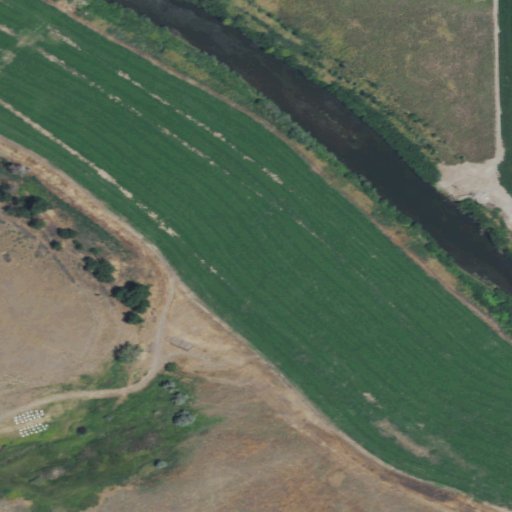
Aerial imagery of valley in Washington named Warm Springs Canyon containing cultivated crops, grassland, herbaceous wetlands, shrub, woody wetlands, and open water